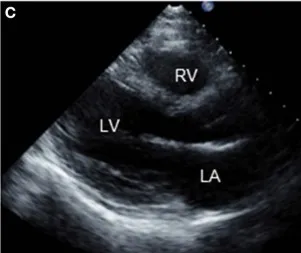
Serial TTE. Parasternal long-axis Follow-up echocardiography on day 4 after intravenous pulse steroid therapy reveals a rapid and dramatic decrease in LV wall thickness (7 mm) and concomitant increases in LVDd (45 mm) and LVEF (72%) (C,D). The improvement in pericardial effusion can be noted. TTE, transthoracic echocardiography; LA, left atrium; LV, left ventricle; RV, right ventricle; LVDd, left ventricular end-diastolic diameter; LVEF, left ventricular ejection fraction.
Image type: radiology (ultrasound)